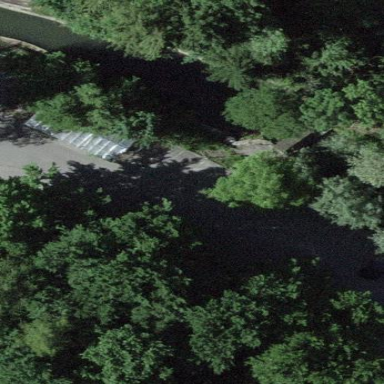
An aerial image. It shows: Parking area with asphalt surface.